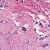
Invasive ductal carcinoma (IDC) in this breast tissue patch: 1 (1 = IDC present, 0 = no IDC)